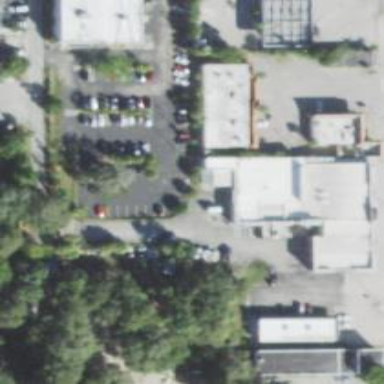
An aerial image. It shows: Commercial building.